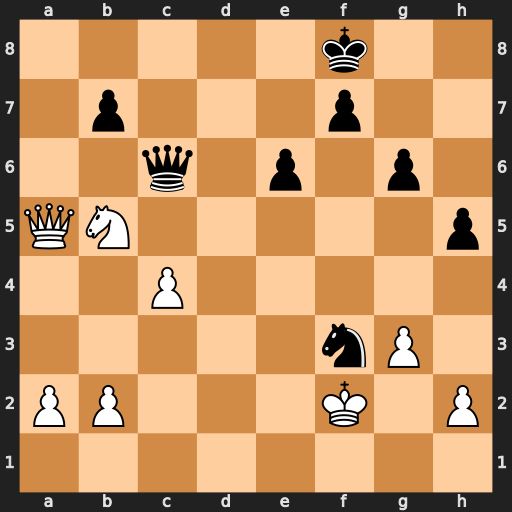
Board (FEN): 5k2/1p3p2/2q1p1p1/QN5p/2P5/5nP1/PP3K1P/8
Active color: w
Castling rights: -
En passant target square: -
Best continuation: Qa3+ Kg8 Qxf3